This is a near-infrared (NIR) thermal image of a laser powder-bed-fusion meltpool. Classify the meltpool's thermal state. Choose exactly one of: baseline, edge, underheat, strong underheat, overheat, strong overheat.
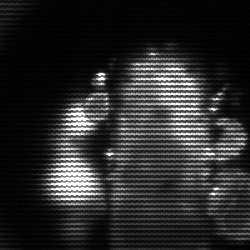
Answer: strong underheat